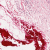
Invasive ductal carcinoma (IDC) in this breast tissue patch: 0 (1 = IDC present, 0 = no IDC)